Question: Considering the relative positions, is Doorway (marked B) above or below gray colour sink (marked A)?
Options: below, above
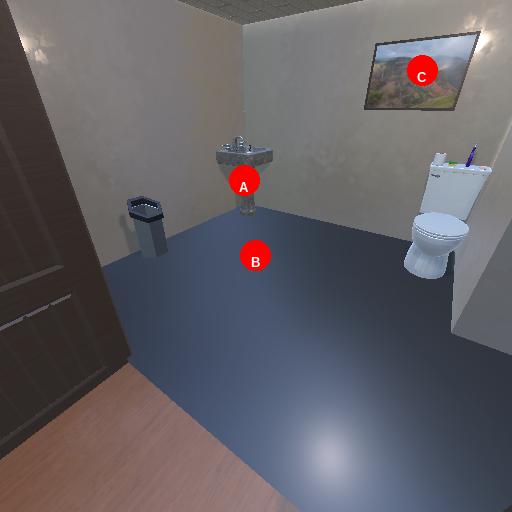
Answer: below